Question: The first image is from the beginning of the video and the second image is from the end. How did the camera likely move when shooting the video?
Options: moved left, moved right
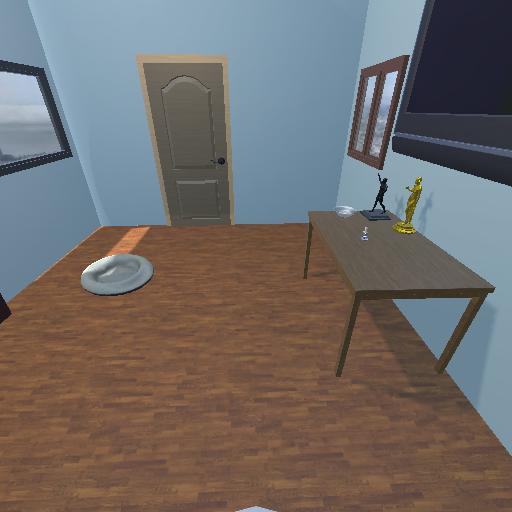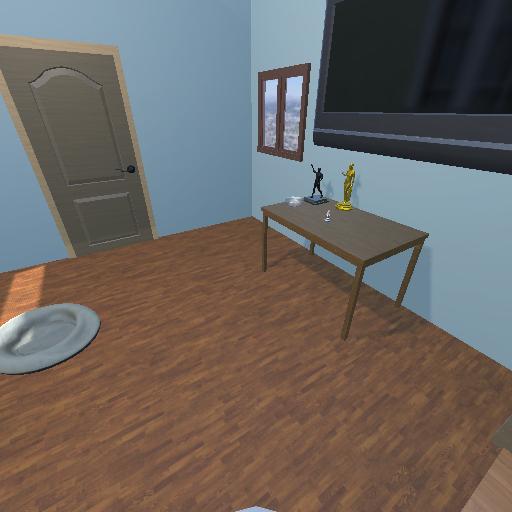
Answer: moved left